Field crop: maize
Growth stage: 2
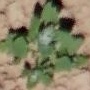
Species: chenopodium